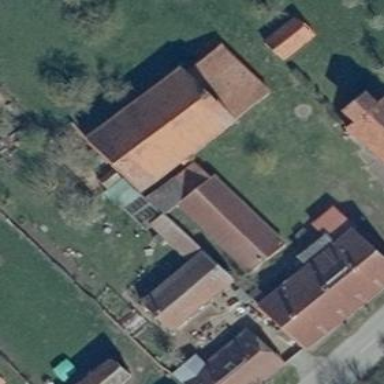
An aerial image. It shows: Simple house.